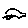
Label: car